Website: crate-barrel
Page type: account-selection
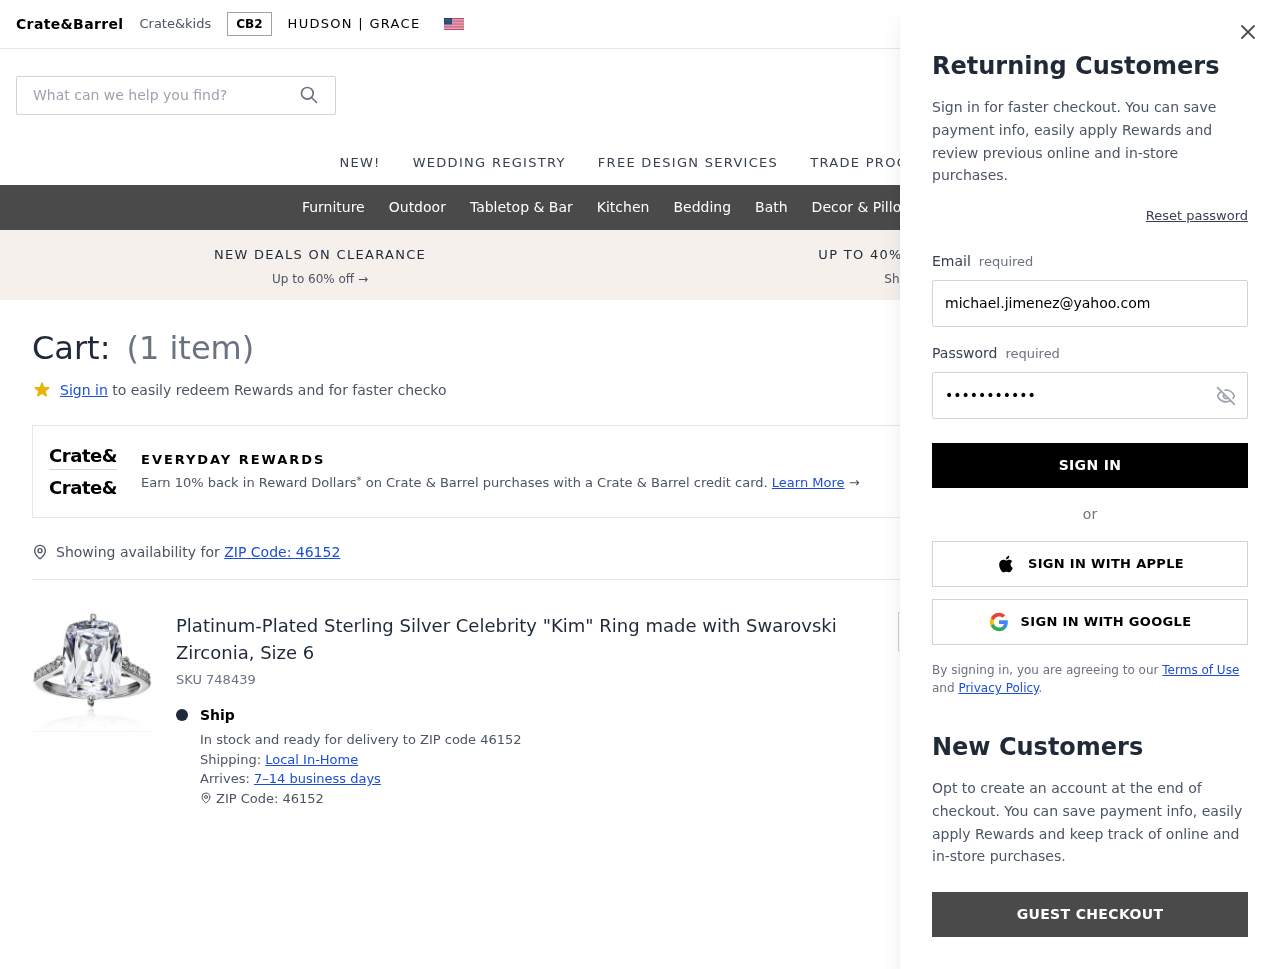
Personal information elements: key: PII_EMAIL
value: michael.jimenez@yahoo.com
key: PII_POSTCODE
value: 46152
Product elements: key: PRODUCT1_NAME
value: Platinum-Plated Sterling Silver Celebrity "Kim" Ring made with Swarovski Zirconia, Size 6
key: PRODUCT1_QUANTITY
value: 1
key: PRODUCT1_SKU
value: SKU 748439
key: PRODUCT1_ORIGINAL_PRICE
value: $47.24
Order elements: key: ORDER_NUM_ITEMS
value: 1
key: ORDER_SUBTOTAL
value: $37.79
Search elements: key: HEADER_SEARCH
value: What can we help you find?